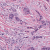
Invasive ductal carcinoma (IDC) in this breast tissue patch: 1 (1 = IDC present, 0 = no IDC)